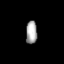
Tissue: lung
Cell type: Endothelial cells
Senescence score: 0.5703
Nuclear area (px): 248
Mean DAPI intensity: 168.056